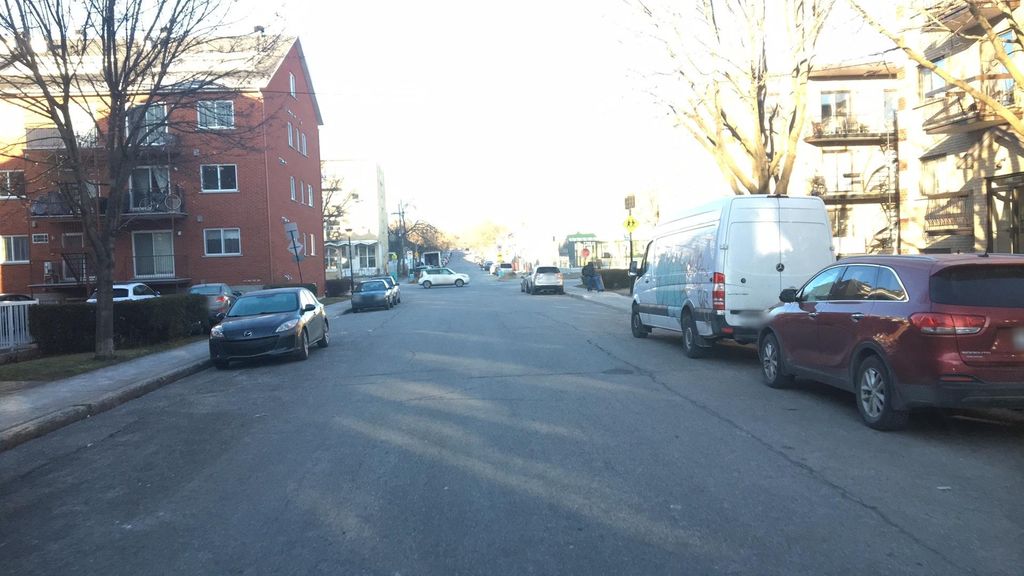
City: montreal